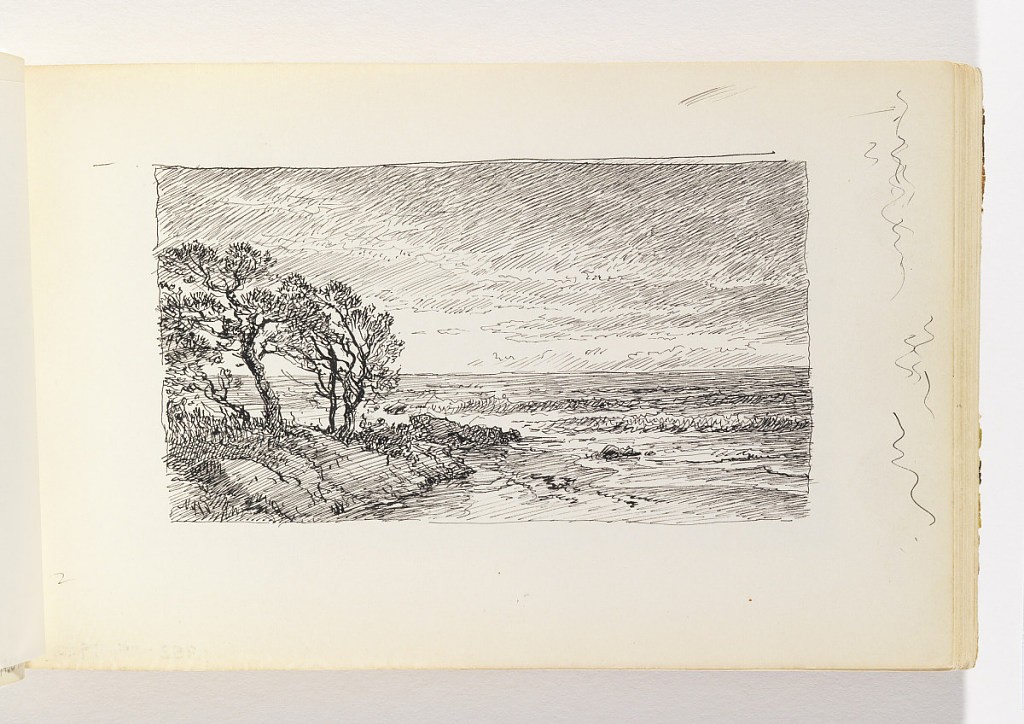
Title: Ocean with Rocky Outcropping and Trees
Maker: William Trost Richards, American, 1833–1905
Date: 1890–1900
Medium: Pen and black ink on off-white wove paper
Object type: Sketchbook folio
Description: In left foreground, a rocky outcropping with several trees and some grass. Ocean coming into shore, view out to horizon.